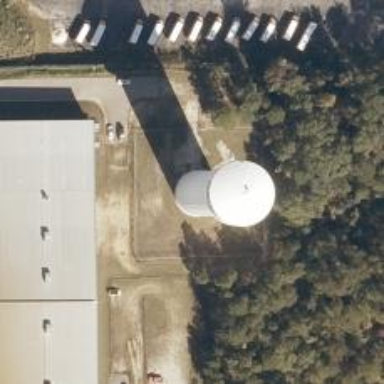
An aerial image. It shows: Water tower that is man-made.